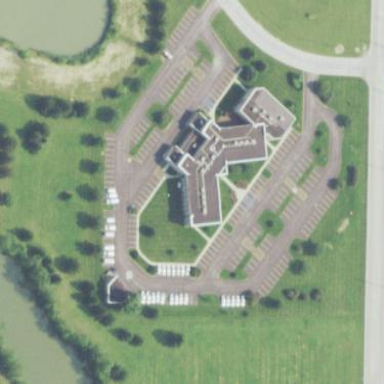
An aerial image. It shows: Government office building with black roof.